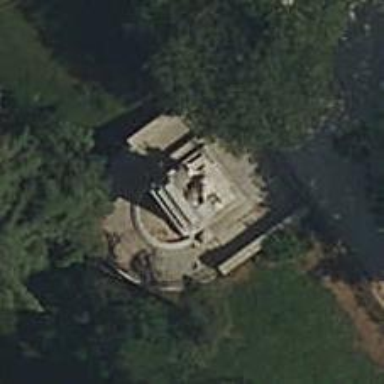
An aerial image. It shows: Historical memorial featuring statue.